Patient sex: M
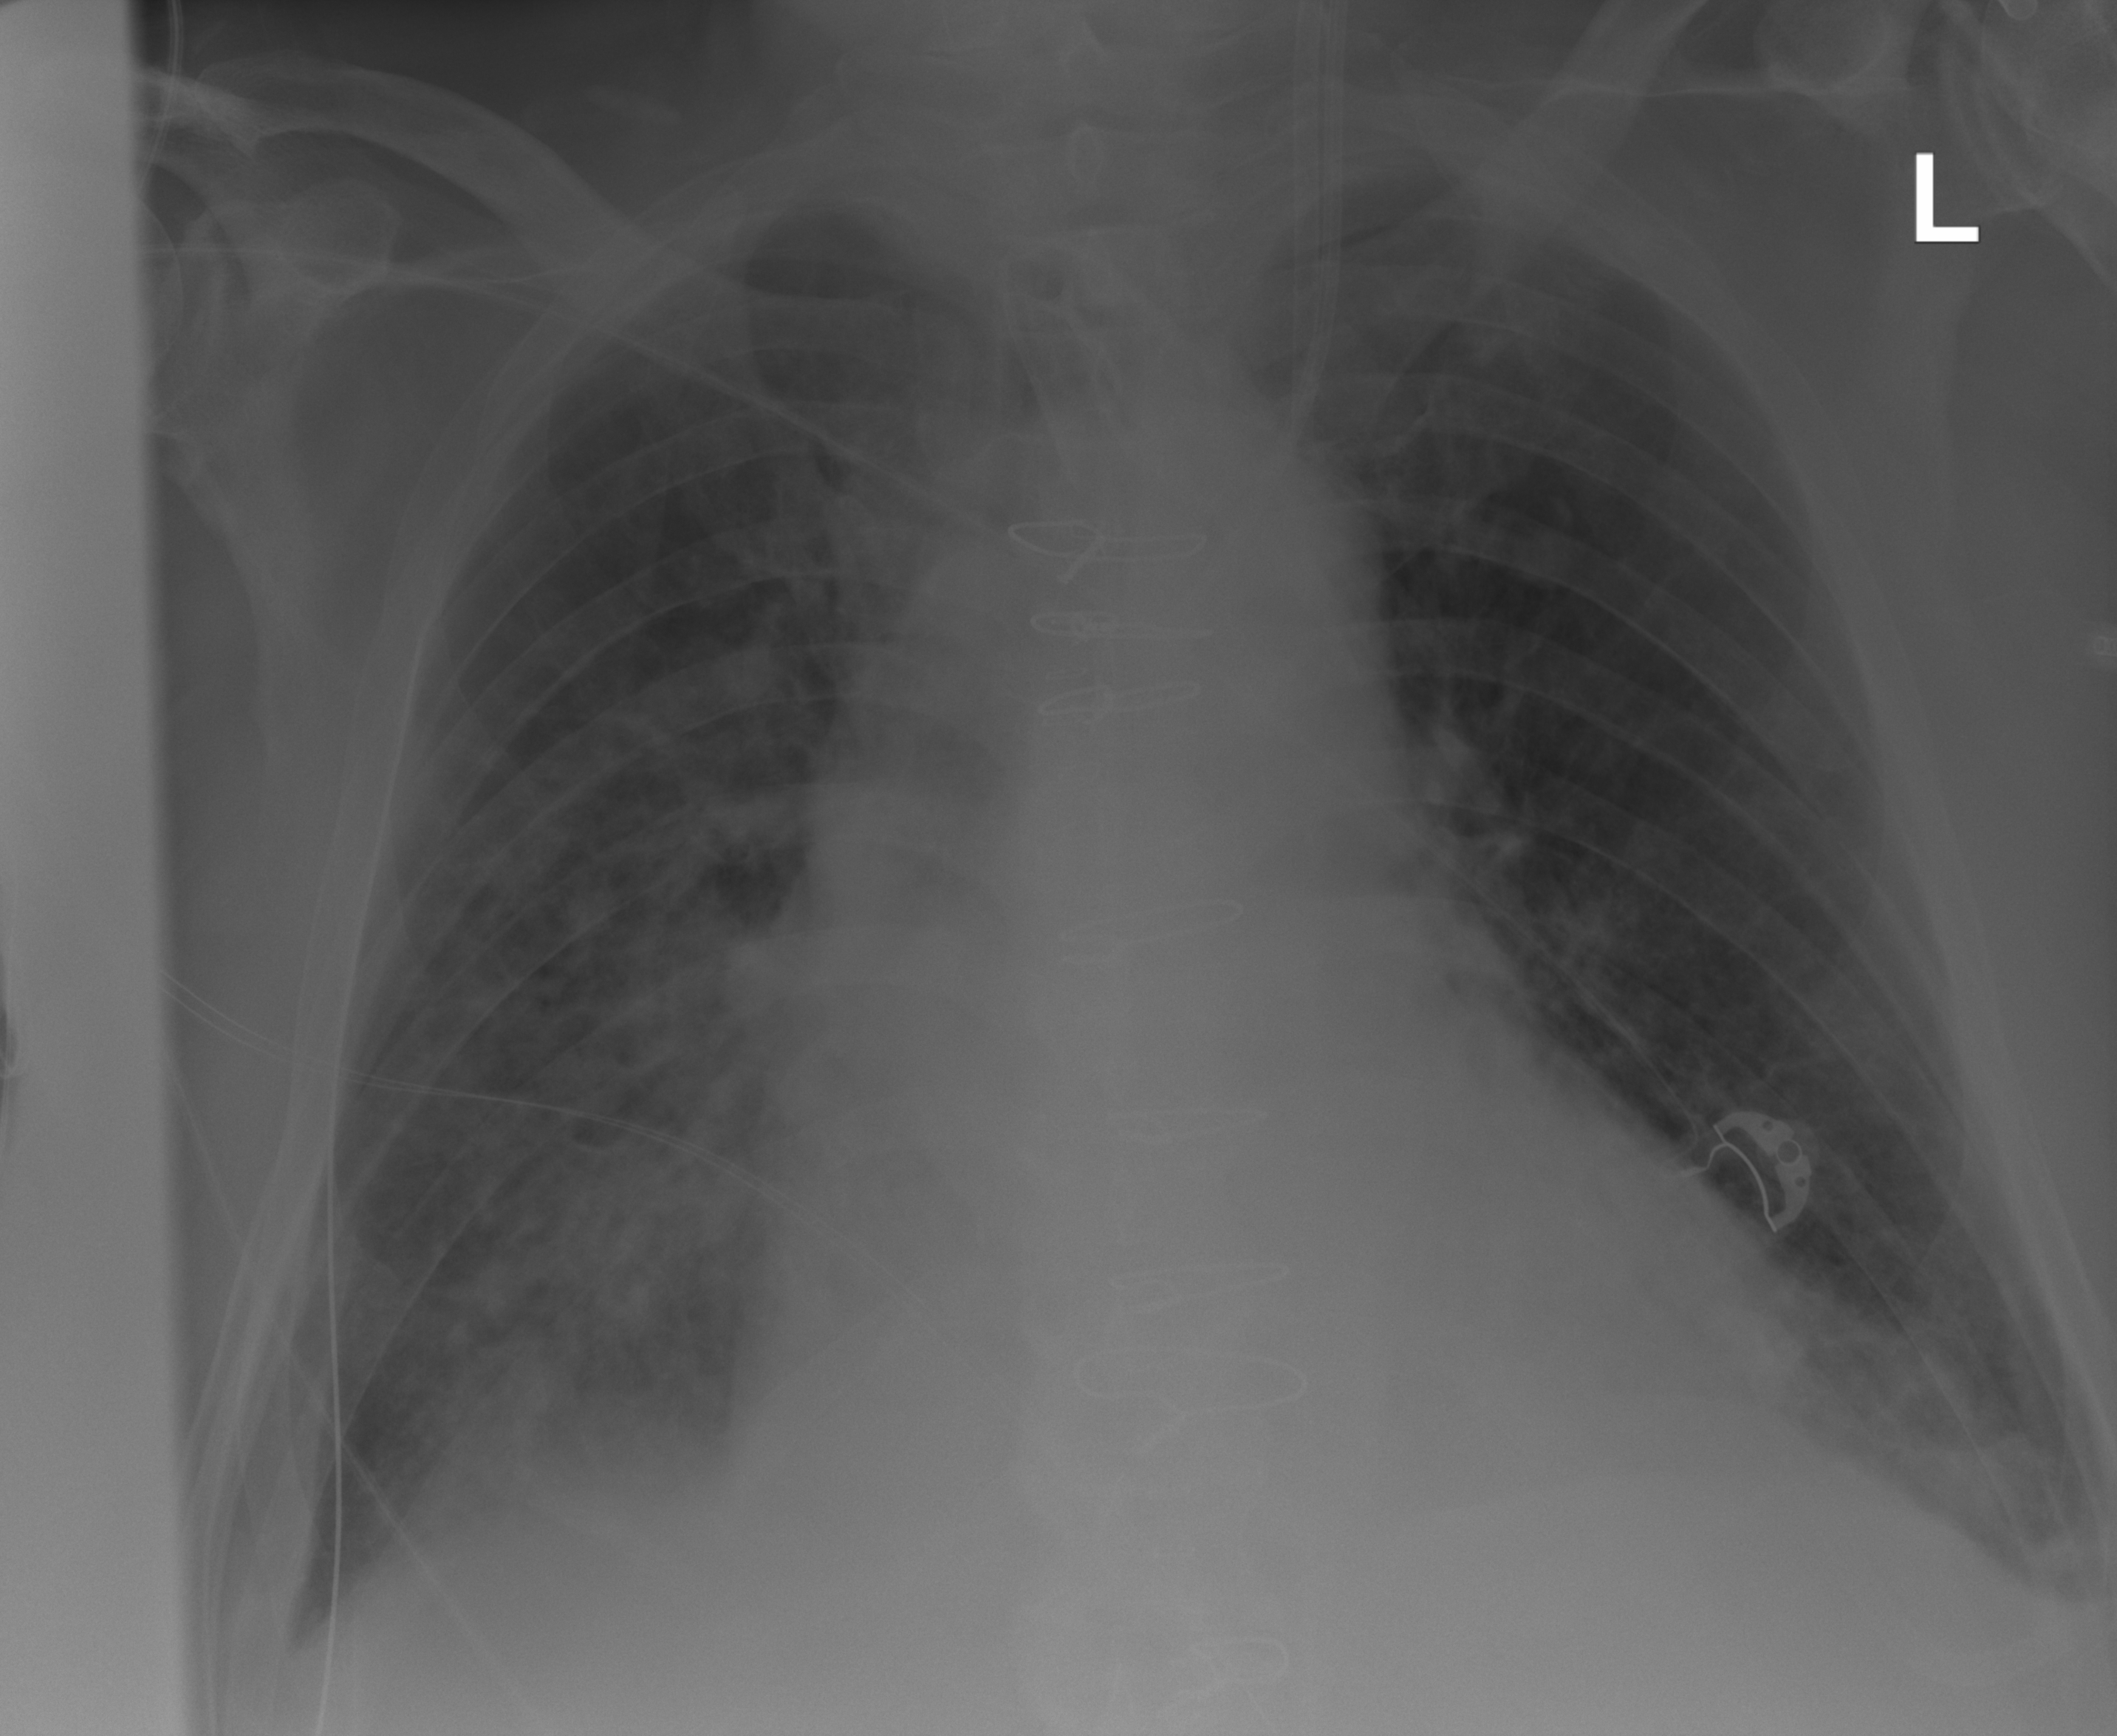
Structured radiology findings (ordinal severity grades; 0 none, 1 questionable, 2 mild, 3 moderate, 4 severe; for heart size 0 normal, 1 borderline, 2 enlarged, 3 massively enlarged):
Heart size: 2
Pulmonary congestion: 2
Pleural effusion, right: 1
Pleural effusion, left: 1
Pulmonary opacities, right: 2
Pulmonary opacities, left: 2
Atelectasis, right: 2
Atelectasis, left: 2